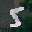
Label: 5